Question: I am trying to do a report on SSRS and the first parameter I have to enter it manually or can Copy paste it from a excel file(one by one). Sometimes there are spaces before the ID.
The other 2 parameters are dependent on the first parameter.
I am trying to figure our what can be done in order to just take the ID when entered into the parameter box. I have attached a picture for your reference.
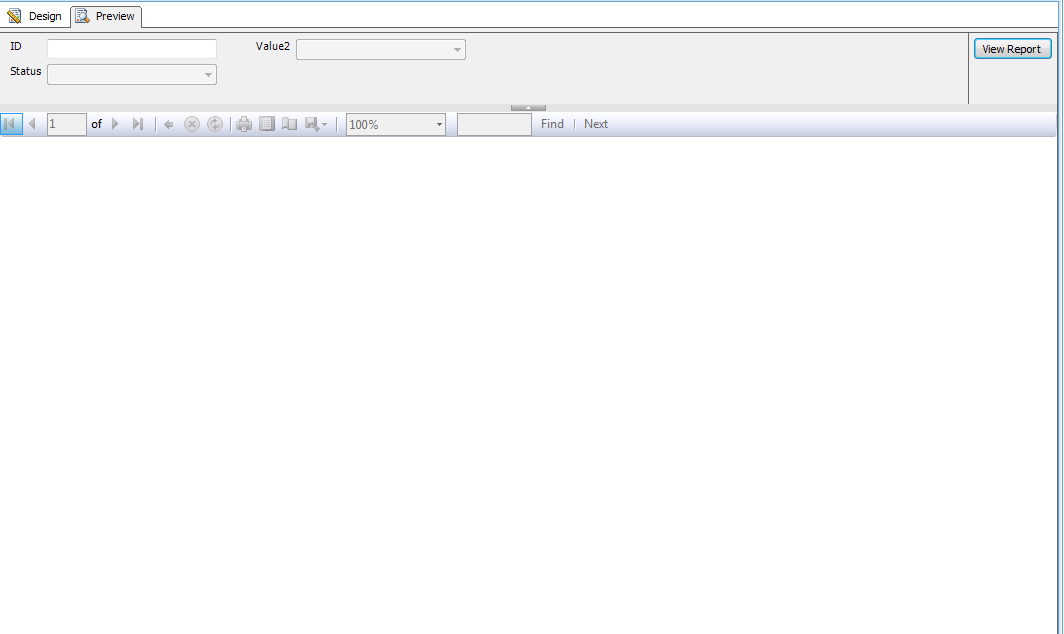
Answer: I'm assuming that you want to use this parameter in a SQL query?
If so, in your query why not just trim the leading spaces from the value like this:
'''
where ID = ltrim(@ID)
'''
If I have misunderstood, please add some more information to help clarify exactly what you're trying to do.